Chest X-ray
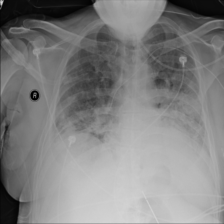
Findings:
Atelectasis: negative
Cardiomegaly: negative
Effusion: negative
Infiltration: positive
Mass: negative
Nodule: negative
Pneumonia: negative
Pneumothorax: negative
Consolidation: negative
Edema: negative
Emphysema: negative
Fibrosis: negative
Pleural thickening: negative
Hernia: negative